Question: How to get while using .
Still i am trying to show but not getting any value neither True nor False.
Please see below ,

'''
TextView tv1;
CheckBox chkIos;
@Override
public Dialog onCreateDialog(int id) {
AlertDialog dialogDetails = null;
switch (id) {
case DIALOG_LOGIN:
LayoutInflater inflater = LayoutInflater.from(this);
View dialogview = inflater.inflate(R.layout.dialog_layout, null);
AlertDialog.Builder dialogbuilder = new AlertDialog.Builder(this);
dialogbuilder.setTitle("Image Information");
dialogbuilder.setView(dialogview);
dialogDetails = dialogbuilder.create();
break;
}
return dialogDetails;
}
@Override
public void onPrepareDialog(int id, Dialog dialog) {
switch (id) {
case DIALOG_LOGIN:
final AlertDialog alertDialog = (AlertDialog) dialog;
Button loginbutton = (Button) alertDialog
.findViewById(R.id.btn_login);
Button cancelbutton = (Button) alertDialog
.findViewById(R.id.btn_cancel);
tv1 = (TextView) alertDialog
.findViewById(R.id.textView1);
chkIos = (CheckBox) alertDialog
.findViewById(R.id.chkOption1);
loginbutton.setOnClickListener(new View.OnClickListener() {
@Override
public void onClick(View v) {
SaveData();
addListenerOnButton();
}
private boolean SaveData() {
.............
}
return true;
}
private String getHttpPost(String url,
List<NameValuePair> params) {
.............
}
return str.toString();
}
});
cancelbutton.setOnClickListener(new View.OnClickListener() {
@Override
public void onClick(View v) {
...........
}
});
}
}
public void addListenerOnButton() {
chkIos.setOnClickListener(new OnClickListener() {
@Override
public void onClick(View v) {
if (((CheckBox) v).isChecked())
tv1.setText("True");
else
tv1.setText("False");
}
});
}
'''
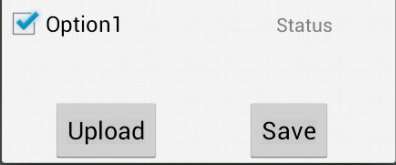
Answer: '''
chekBox.setOnCheckedChangeListener(new CompoundButton.OnCheckedChangeListener() {
@Override
public void onCheckedChanged(CompoundButton buttonView, boolean isChecked) {
// TODO Auto-generated method stub
if(isChecked==true){
status.setText("true");
}
}else if(isChecked==false){
status.setText("false");
}
}
});
'''
just below this line
'''
chkIos = (CheckBox) alertDialog.findViewById(R.id.chkOption1);
'''
use my code
Also remove
'''
addListenerOnButton()
'''
this function
It'll work for sure. Thanks.